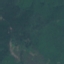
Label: Forest